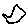
Label: hexagon